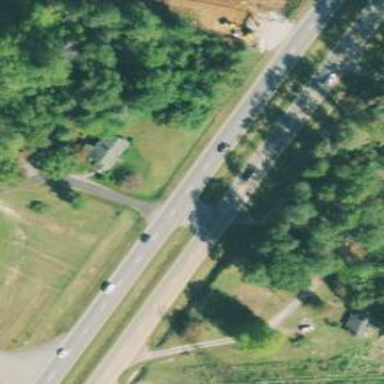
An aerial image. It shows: Trunk link highway.